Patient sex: F
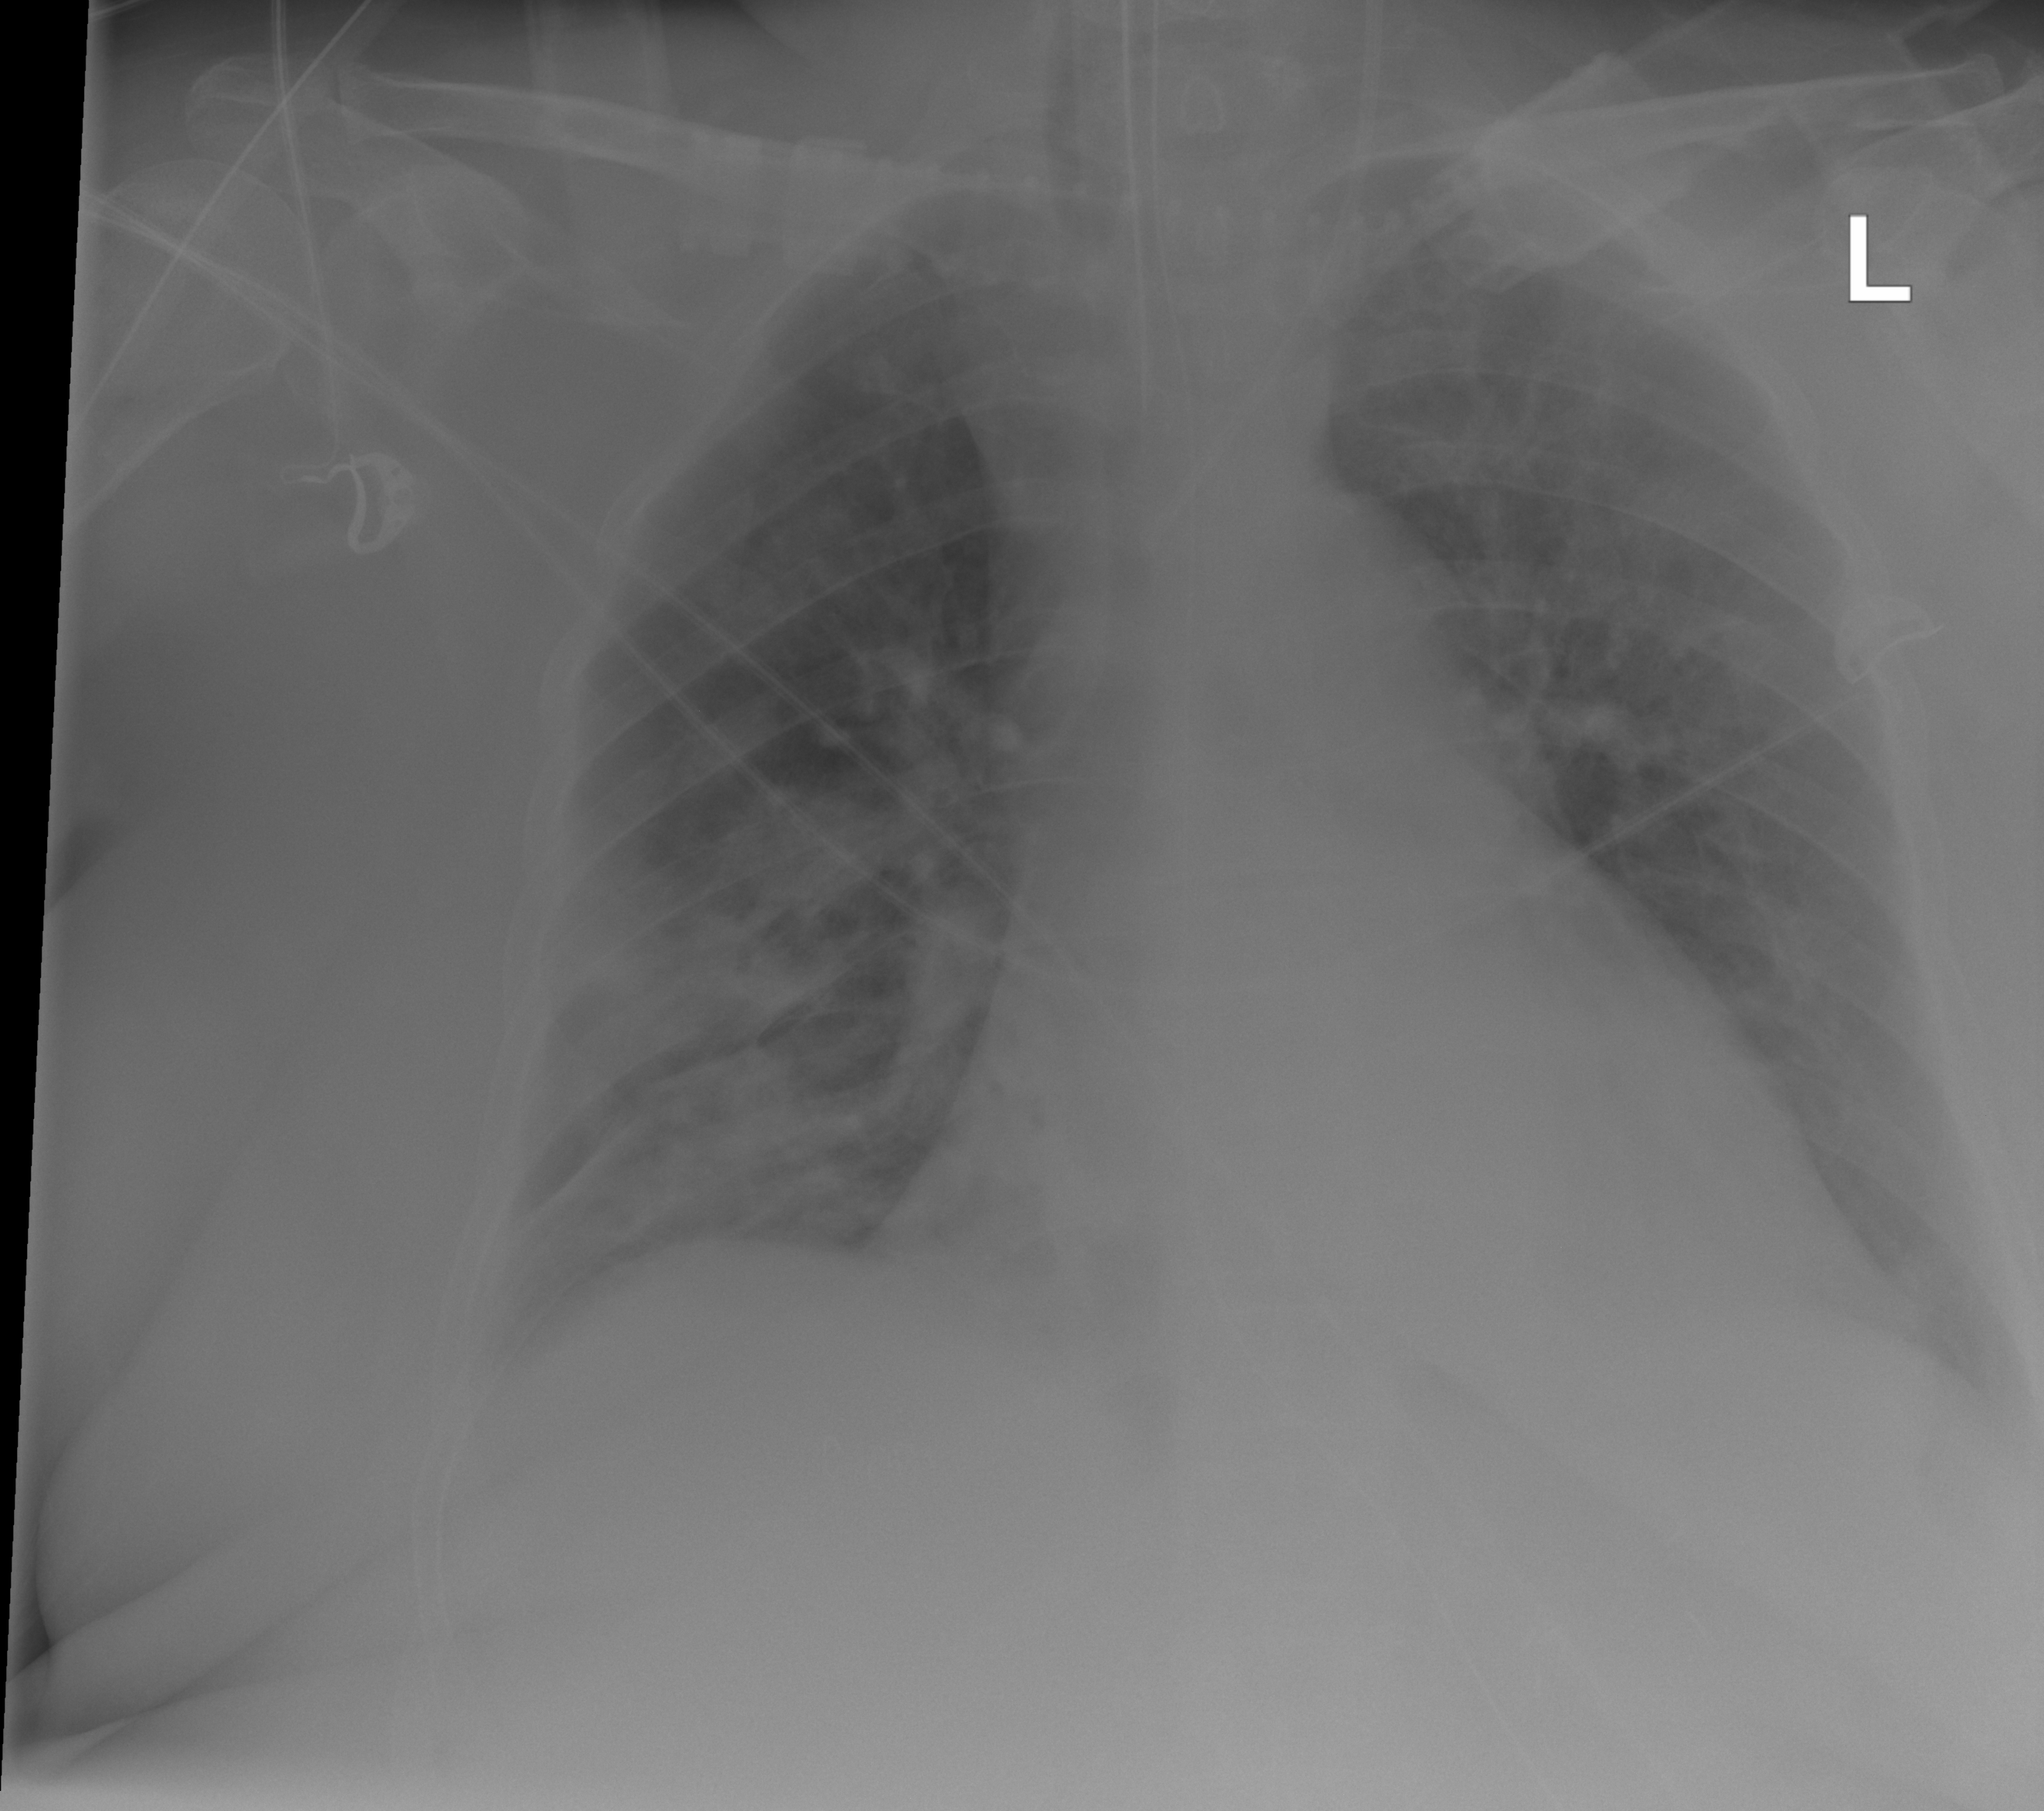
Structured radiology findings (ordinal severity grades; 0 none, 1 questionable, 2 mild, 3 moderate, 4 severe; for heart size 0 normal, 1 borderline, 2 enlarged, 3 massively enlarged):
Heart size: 2
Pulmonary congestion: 2
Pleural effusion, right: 2
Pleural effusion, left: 2
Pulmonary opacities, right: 3
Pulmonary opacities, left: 2
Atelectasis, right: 3
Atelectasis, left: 3